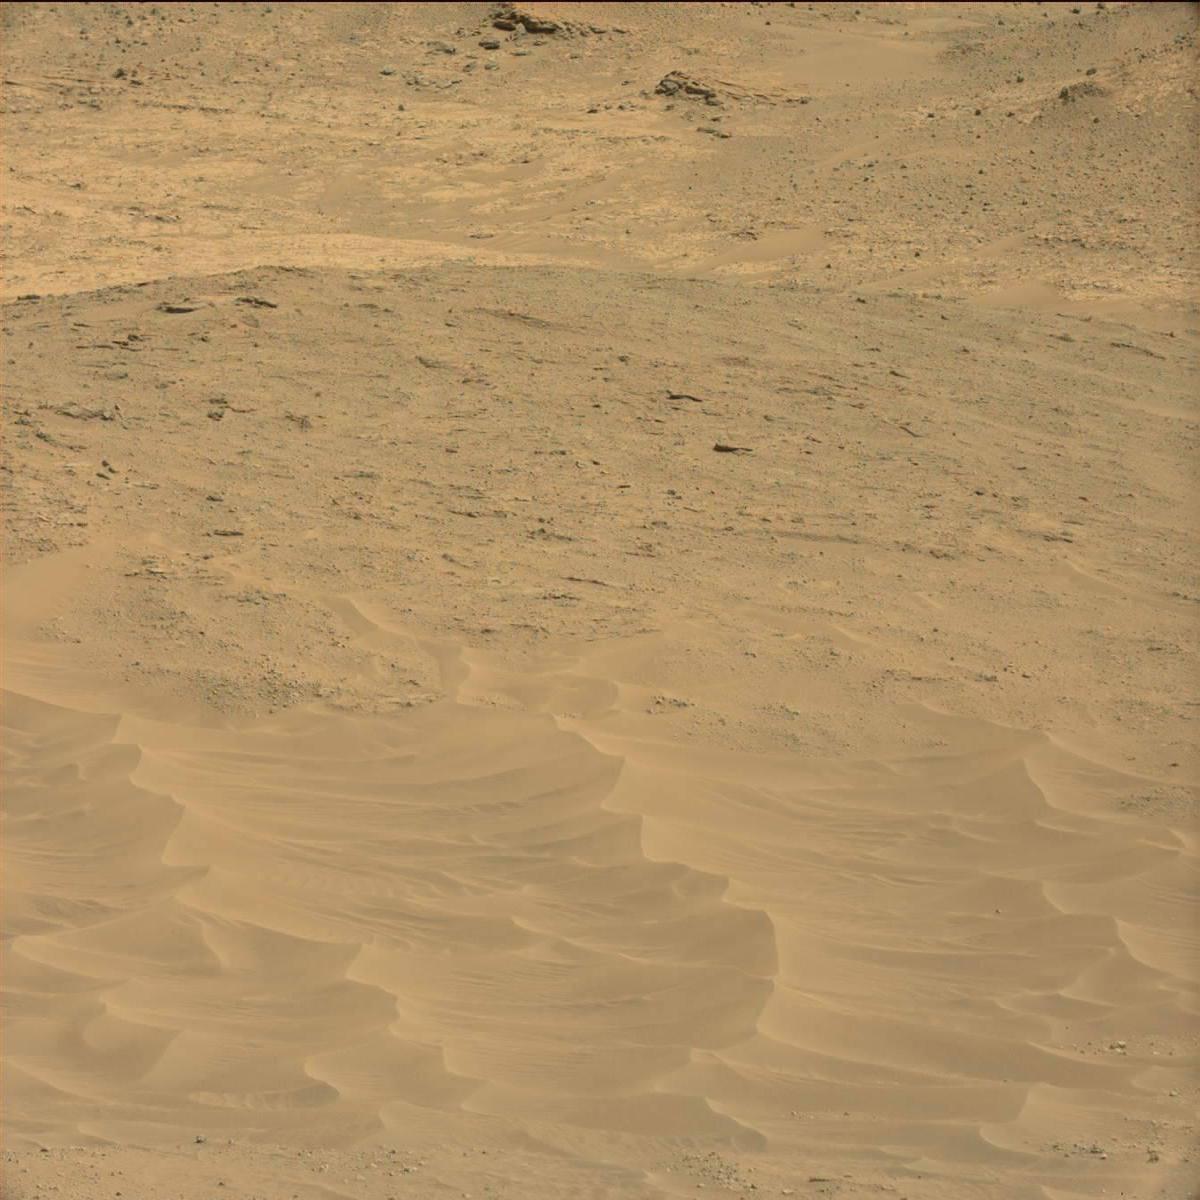
Terrain classes present: Bedrock, Sand / Soil